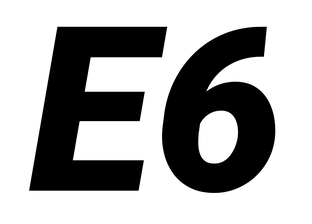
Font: Roboto-Italic_Black_Italic